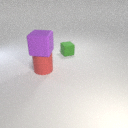
large red rubber cylinder below large purple rubber cube